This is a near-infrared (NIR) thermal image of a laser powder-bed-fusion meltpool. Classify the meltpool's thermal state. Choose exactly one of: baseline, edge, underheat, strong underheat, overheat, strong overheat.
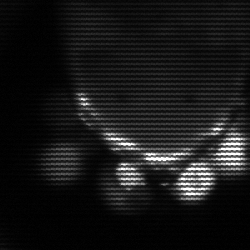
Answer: edge